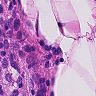
Metastatic tissue present: yes